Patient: sex M, age 60
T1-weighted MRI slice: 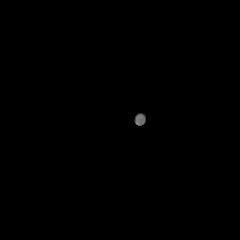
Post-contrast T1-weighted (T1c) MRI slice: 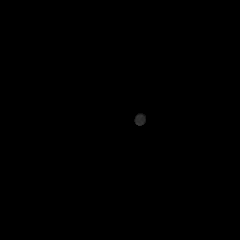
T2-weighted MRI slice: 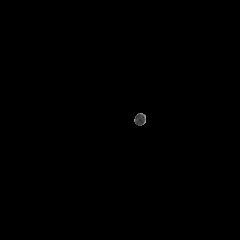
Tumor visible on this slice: no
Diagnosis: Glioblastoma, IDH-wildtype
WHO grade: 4